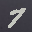
Label: 7